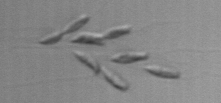
Label: Dinobryon